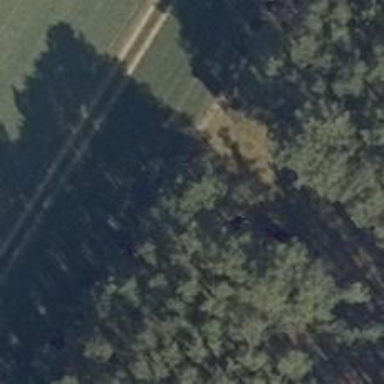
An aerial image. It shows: Shelter that serves as hunting stand.